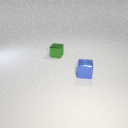
small blue metal cube to the right of small green metal cube